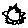
Label: sun